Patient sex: M
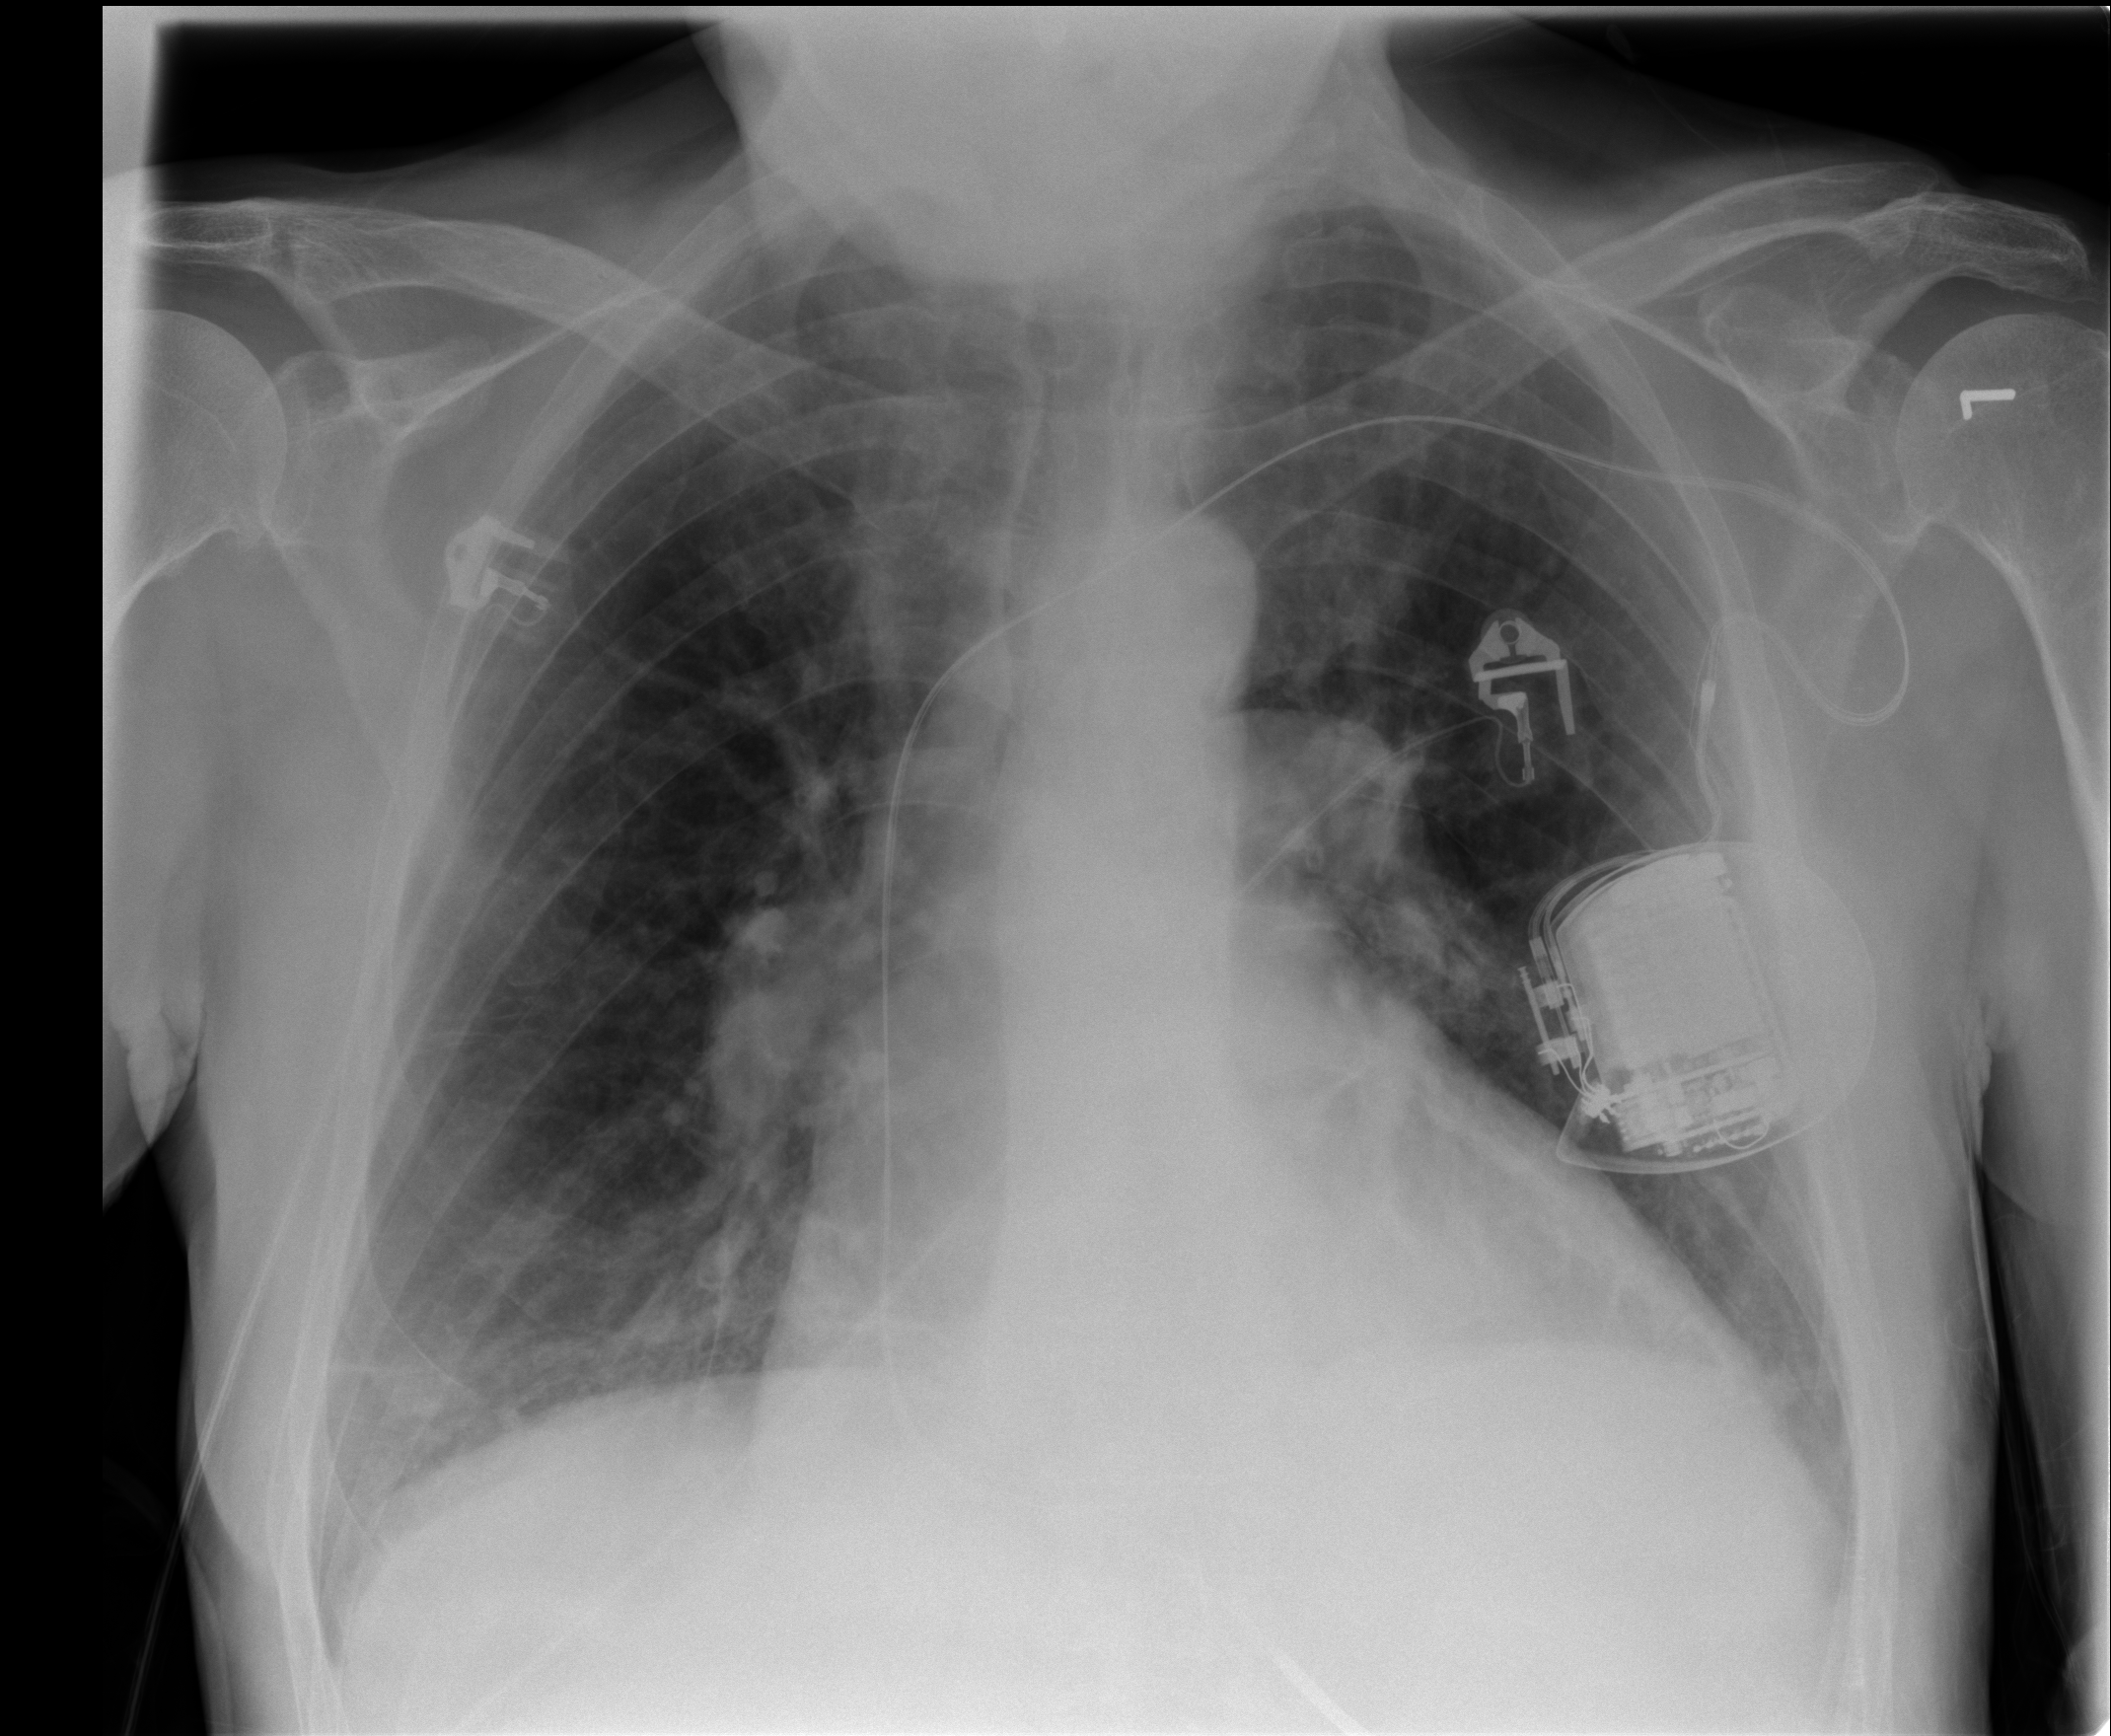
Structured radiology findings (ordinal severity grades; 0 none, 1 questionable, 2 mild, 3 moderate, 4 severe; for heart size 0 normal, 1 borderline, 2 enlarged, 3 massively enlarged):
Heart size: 3
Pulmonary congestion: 2
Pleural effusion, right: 1
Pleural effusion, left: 0
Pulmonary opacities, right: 0
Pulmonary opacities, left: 0
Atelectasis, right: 2
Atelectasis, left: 2